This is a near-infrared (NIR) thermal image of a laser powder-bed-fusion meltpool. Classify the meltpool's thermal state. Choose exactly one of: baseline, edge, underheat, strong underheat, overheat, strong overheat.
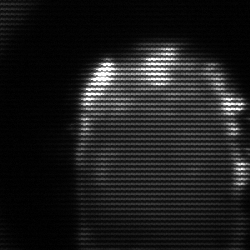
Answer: baseline